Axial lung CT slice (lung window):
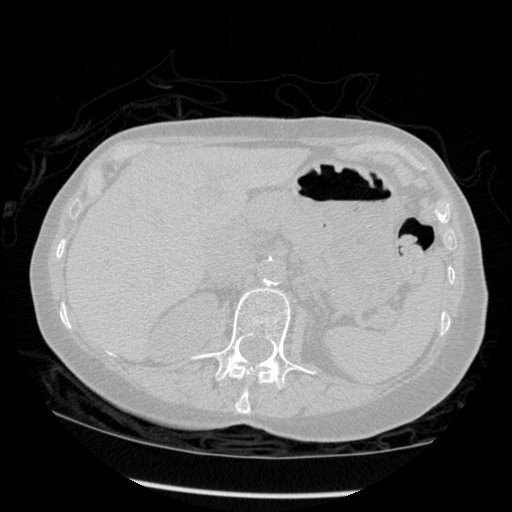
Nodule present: no